Question: I have an idea for android game, but since I am still a beginner in Android development especially animations and I don't know where to begin. Can somebody direct me at the right direction, please. I want to do the similar animation such as the jump animations in this game:
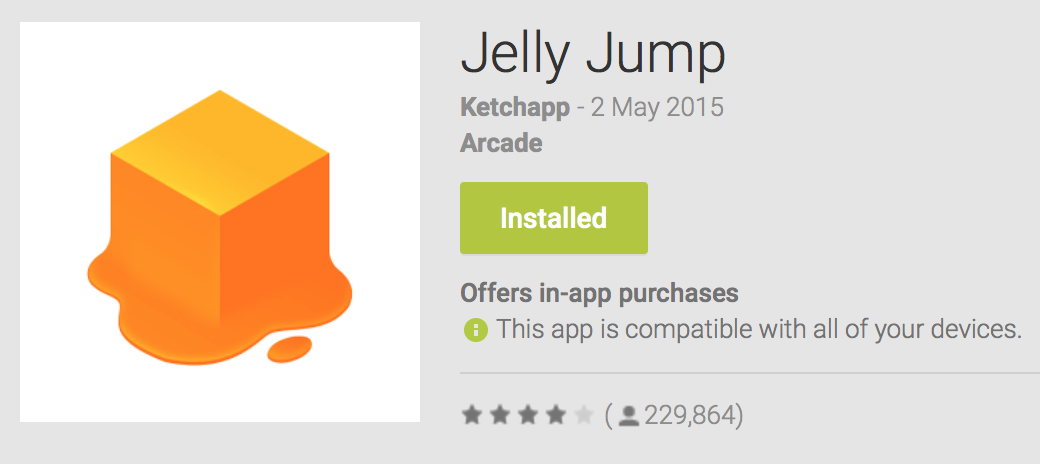
Answer: I just checked. This game is using <URL>.
Even the jelly cube has a slight 3D perspective to it.
One shortcut would be to use <URL>
A second shortcut would be to buy/license some of the 3D models you want to use in your own game. There are several web marketplaces that specialize in selling stuff like that.
A third shortcut would to try to replicate the same effect in a 2D environment. It won't look as good, but you can still make a decent game even in 2D.